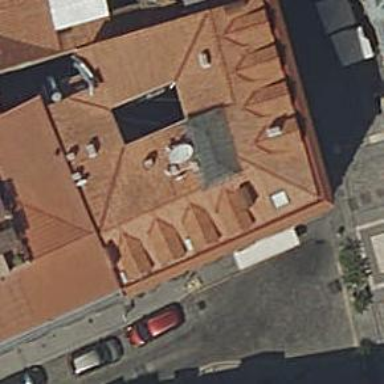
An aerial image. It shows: Restaurant.